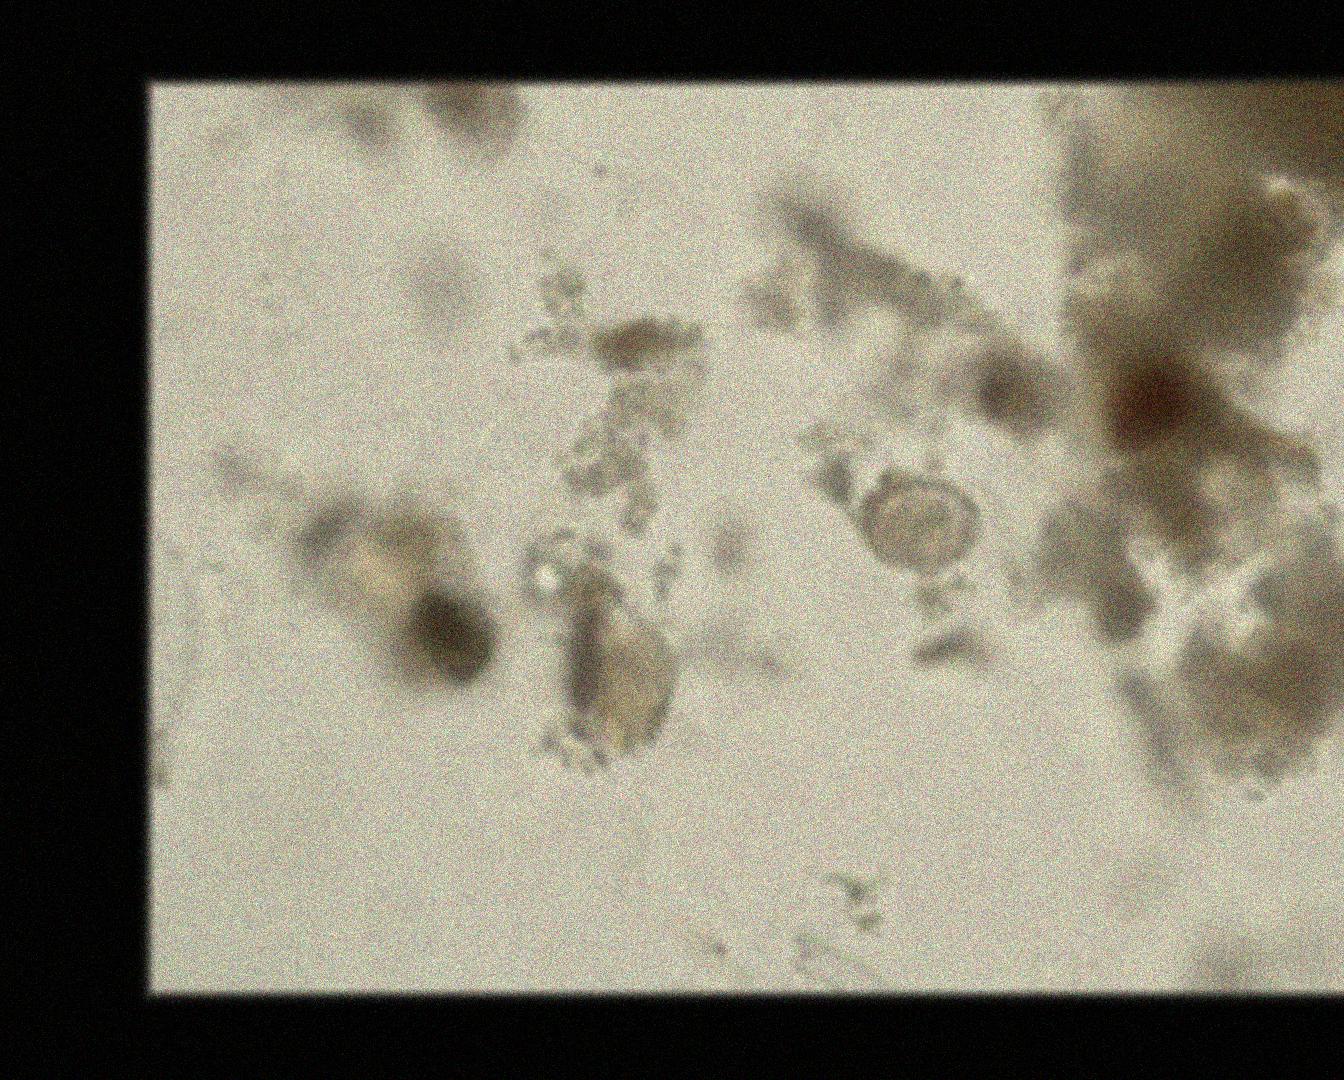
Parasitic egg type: Hymenolepis nana